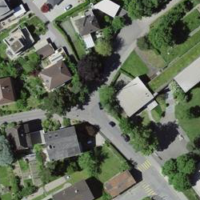
EUNIS habitat code: 55
Species observed at this site:
Lapsana communis
Euplagia quadripunctaria
Sonchus asper